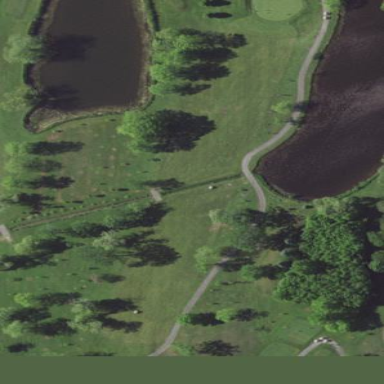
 part of golf course fairway. It is used for the sport of golf."